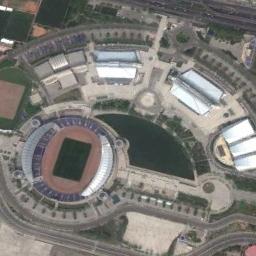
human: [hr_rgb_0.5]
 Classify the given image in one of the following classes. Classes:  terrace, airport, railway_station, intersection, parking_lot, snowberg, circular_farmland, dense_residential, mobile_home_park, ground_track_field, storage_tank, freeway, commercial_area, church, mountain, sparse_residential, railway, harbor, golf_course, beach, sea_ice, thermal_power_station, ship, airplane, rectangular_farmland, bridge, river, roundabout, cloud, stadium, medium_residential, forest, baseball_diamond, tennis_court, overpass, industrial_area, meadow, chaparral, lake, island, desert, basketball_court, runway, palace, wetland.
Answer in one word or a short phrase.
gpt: stadium